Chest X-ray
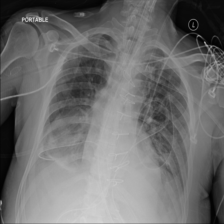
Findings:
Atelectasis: negative
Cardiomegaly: negative
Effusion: positive
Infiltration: negative
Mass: negative
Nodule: negative
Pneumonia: negative
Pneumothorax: positive
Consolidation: negative
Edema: negative
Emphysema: negative
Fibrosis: negative
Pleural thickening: negative
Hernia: negative